Question: I've created a 'Bitmap' [Thumbnail] which is fetched after picking a video from gallery.
Snippet:-
'''
bm= ThumbnailUtils.createVideoThumbnail(currentFileUri.getPath(), MediaStore.Video.Thumbnails.MICRO_KIND);
'''
I'm putting these bitmap in Gallery adapter which is meant from images only, tht's y i'm creating thumbnail of Video and putting there. But

Tried to OverLay my Bitmap with Small Play Icon but it throws on 'Bitmap.CreateScaledBitmap(..)'
Snippet:-
'''
bm= ThumbnailUtils.createVideoThumbnail(currentFileUri.getPath(), MediaStore.Video.Thumbnails.MICRO_KIND);
Bitmap change = null;
Bitmap border = BitmapFactory.decodeResource(getResources(), android.R.drawable.ic_media_play);
int width = bm.getWidth();
int height = bm.getHeight();
change = Bitmap.createScaledBitmap(change, width, height, false);
Canvas canvas = new Canvas(change);
Bitmap scaledBorder = Bitmap.createScaledBitmap(border,width/2,height/2, false);
canvas.drawBitmap(scaledBorder, 0, 0,null);
'''
Adding that newly Overlay Created bitmap on my adapter.
'''
AddIPDActivity.this.data.add(bm);
'''
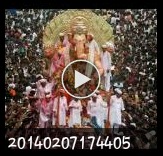
Answer: Created Overlay 'BitMap' with 'LayerDrawable'
Bitmap on which overlay need to be done.
'''
bm = ThumbnailUtils.createVideoThumbnail(currentFileUri.getPath(),MediaStore.Video.Thumbnails.MICRO_KIND);
'''
LayerDrawable applied on 'Bitmap' with custom image on it.
'''
Resources r = getResources();
Drawable[] layers = new Drawable[2];
layers[0] = new BitmapDrawable(bm);
layers[1] = r.getDrawable(android.R.drawable.ic_media_play);
LayerDrawable layerDrawable = new LayerDrawable(layers);
'''
Added Bitmap on Gallery - Adapter.
'''
this.data.add(drawableToBitmap(geSingleDrawable(layerDrawable))); //data is adapter for Gallery.
'''
Converting LayerDrawable into BitMap:-
LayerDrawable -> Drawable -> BitMap
'''
public static Drawable geSingleDrawable(LayerDrawable layerDrawable){
int resourceBitmapHeight = 136, resourceBitmapWidth = 153;
float widthInInches = 0.9f;
int widthInPixels = (int)(widthInInches * SmartConsultant.getApplication().getResources().getDisplayMetrics().densityDpi);
int heightInPixels = widthInPixels * resourceBitmapHeight / resourceBitmapWidth;
int insetLeft = 10, insetTop = 10, insetRight = 10, insetBottom = 10;
layerDrawable.setLayerInset(1, insetLeft, insetTop, insetRight, insetBottom);
Bitmap bitmap = Bitmap.createBitmap(widthInPixels, heightInPixels, Bitmap.Config.ARGB_8888);
Canvas canvas = new Canvas(bitmap);
layerDrawable.setBounds(0, 0, widthInPixels, heightInPixels);
layerDrawable.draw(canvas);
BitmapDrawable bitmapDrawable = new BitmapDrawable(SmartConsultant.getApplication().getResources(), bitmap);
bitmapDrawable.setBounds(0, 0, widthInPixels, heightInPixels);
return bitmapDrawable;
}
public static Bitmap drawableToBitmap (Drawable drawable) {
if (drawable instanceof BitmapDrawable) {
return ((BitmapDrawable)drawable).getBitmap();
}
Bitmap bitmap = Bitmap.createBitmap(drawable.getIntrinsicWidth(), drawable.getIntrinsicHeight(), Config.ARGB_8888);
Canvas canvas = new Canvas(bitmap);
drawable.setBounds(0, 0, canvas.getWidth(), canvas.getHeight());
drawable.draw(canvas);
return bitmap;
}
'''